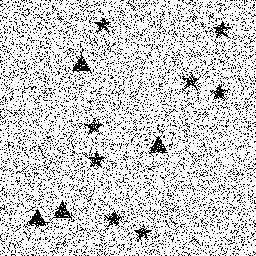
Squares: 0
Triangles: 4
Stars: 8
Total shapes: 12